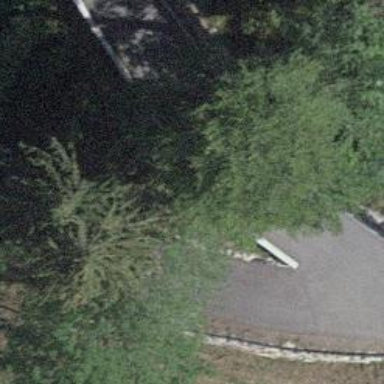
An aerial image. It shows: Retaining wall.